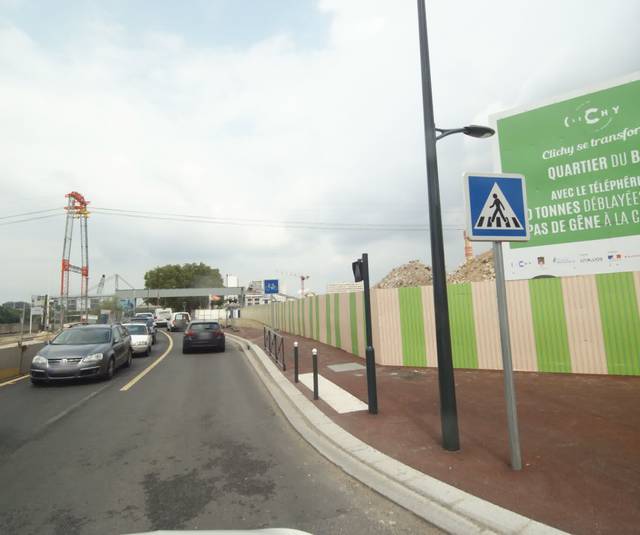
Region: France
Coordinates: 48.905, 2.293